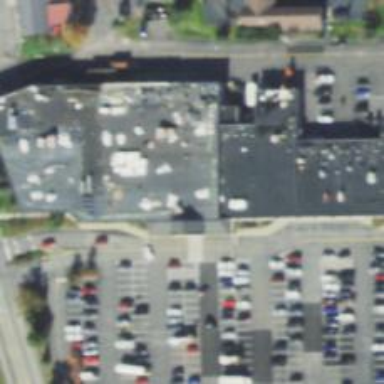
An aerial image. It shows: Supermarket.